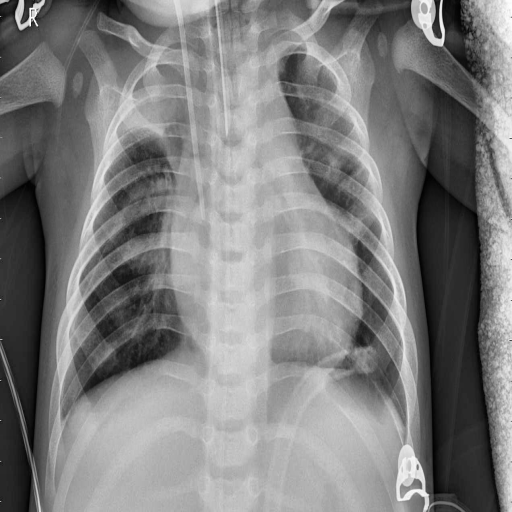
Finding: PNEUMONIA